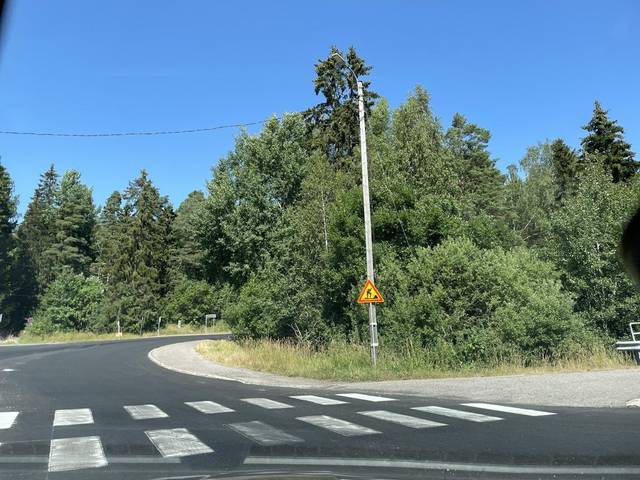
Region: Finland
Coordinates: 60.136, 24.507